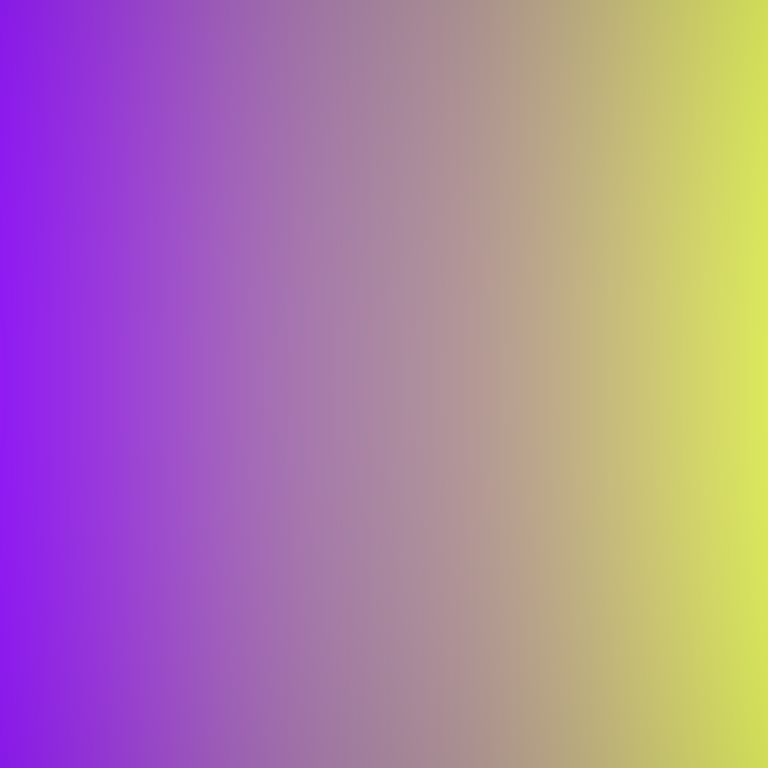
Abstract light effect, smooth gradient from violet to yellow, calm atmosphere, soft blend, no room, no furniture, no objects.